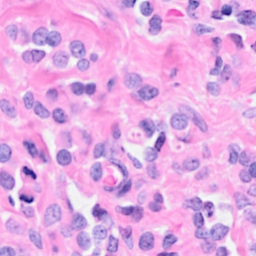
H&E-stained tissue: Breast